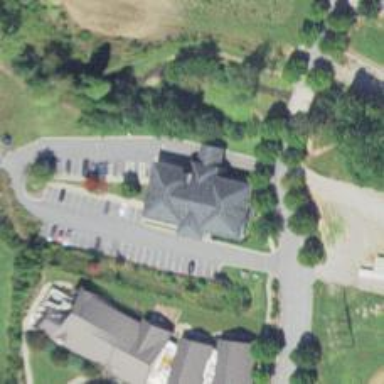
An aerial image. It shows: Healthcare clinic.